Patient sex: M
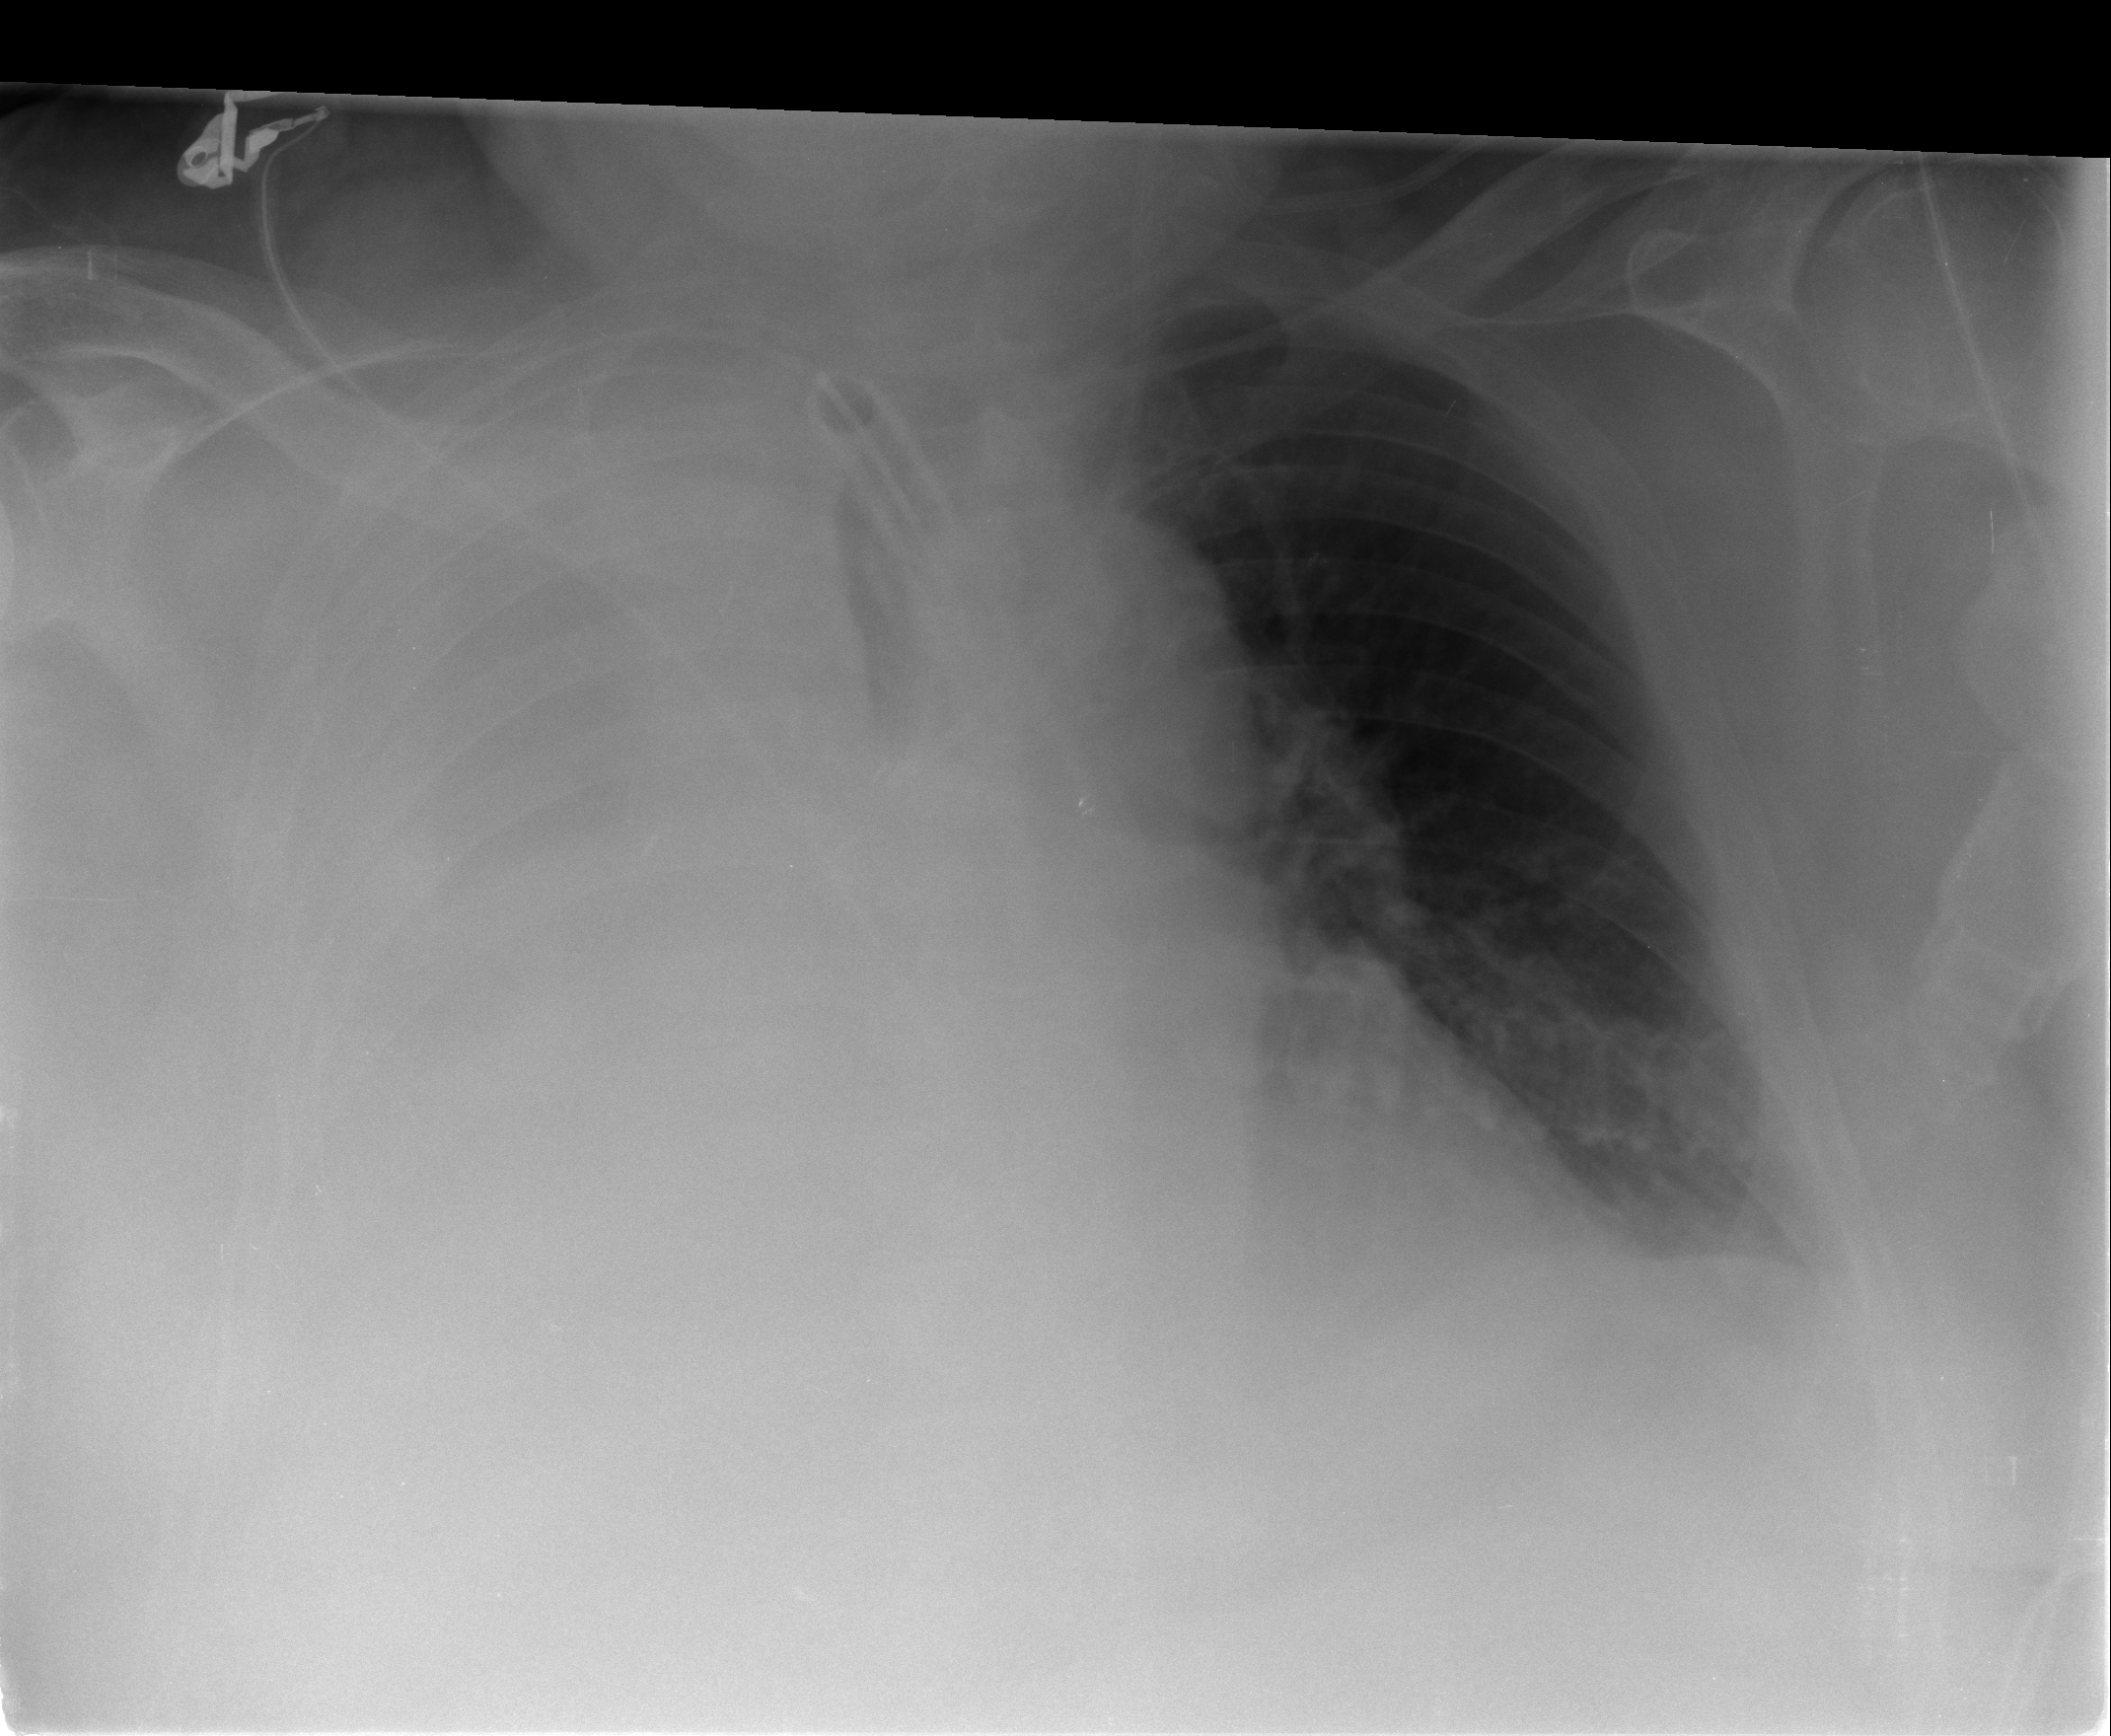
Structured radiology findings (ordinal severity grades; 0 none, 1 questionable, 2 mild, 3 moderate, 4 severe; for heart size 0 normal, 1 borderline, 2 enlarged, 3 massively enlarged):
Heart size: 0
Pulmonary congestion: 2
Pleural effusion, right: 4
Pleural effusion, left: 1
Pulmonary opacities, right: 0
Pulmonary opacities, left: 2
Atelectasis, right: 0
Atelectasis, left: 2